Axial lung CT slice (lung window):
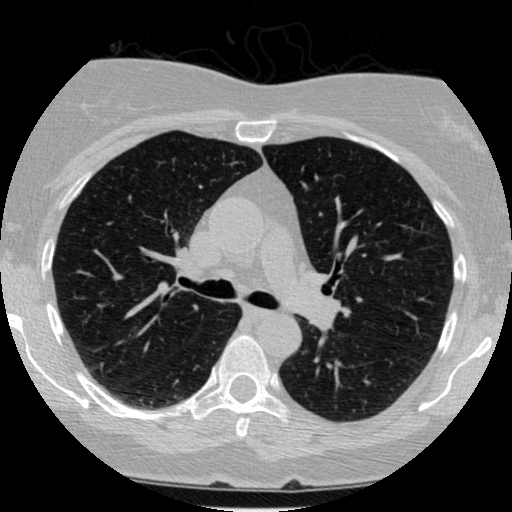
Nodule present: no